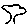
Label: tree